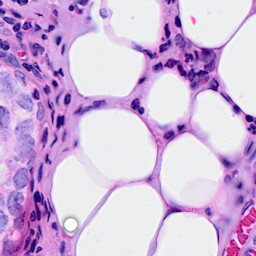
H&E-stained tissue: Breast